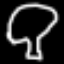
Label: mushroom